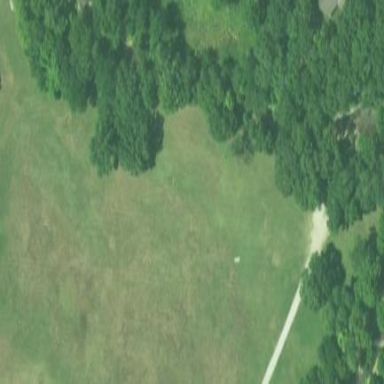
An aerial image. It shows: Disc golf course designed for leisure and sport.